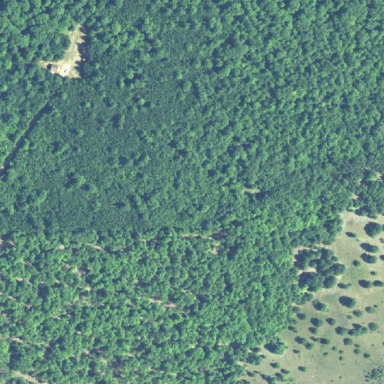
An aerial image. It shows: Commercial forest area.